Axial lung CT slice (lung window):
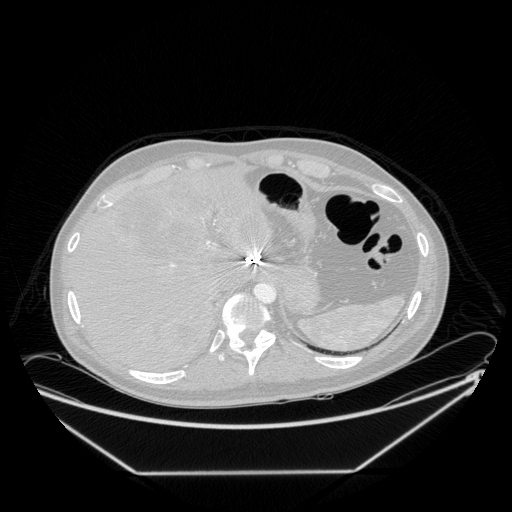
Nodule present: no